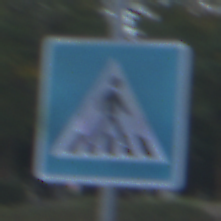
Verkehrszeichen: FussgaengerueberwegLinks
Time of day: SunriseSunset
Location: Outdoor (Urban)
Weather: Clear
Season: NotSpecified
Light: Natural